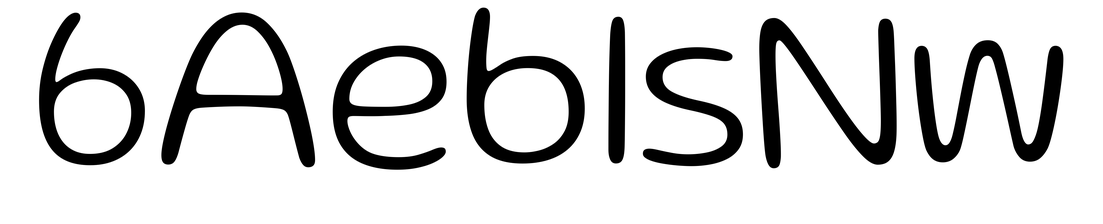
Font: Gluten_ExtraLight